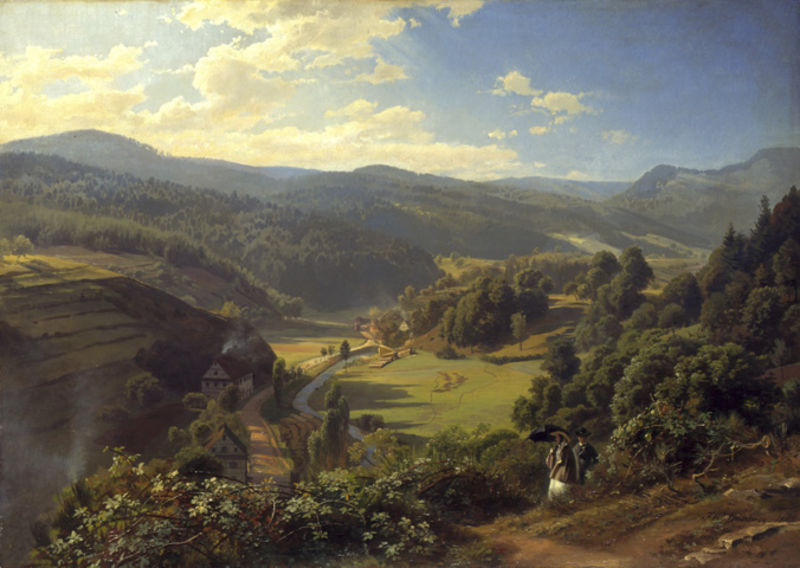
Titel: Das Geroldsauertal bei Baden-Baden
Künstler: Johann Wilhelm Schirmer
Standort: Karlsruhe
Institution: Staatliche Kunsthalle Karlsruhe
Schlagwörter: baum, berg, blau, blätter, dunkel, felsen, gemälde, gestein, himmel, laub, mann, schatten, wasser, weiß, wolken, bäume, fluss, frauen, gelb, grün, landschaft, menschen, stadt, äste, abend, blumen, braun, bunt, damen, fenster, frau, hell, hintergrund, hut, hüte, kleid, licht, männer, schwarz, strasse, vordergrund, ausblick, blick, dach, dame, gebäude, gras, haus, regenschirm, schirm, sonnenschirm, tier, weg, wiese, wolke, malerei, mensch, stein, herr, öl, bach, ebene, erde, feld, felder, ferne, flusslauf, horizont, häuser, hügel, morgen, natur, strauch, weite, busch, büsche, gebüsch, gehen, hütte, qualm, rauch, sonne, sträucher, wiesen, land, mantel, realismus, paar, personen, person, pflanze, pflanzen, tal, wald, bauern, kamin, landleben, schornstein, ranken, stilleben, deutschland, aussicht, sommer, ruhe, italien, naturalismus, zwei, abhang, acker, mittag, warm, berge, gebirge, hang, sonnenlicht, dorf, dunst, hecke, nebel, landschaftsmalerei, landstraße, berglandschaft, ausflug, idylle, spazieren, figuren, stille, romantik, tannen, ölgemälde, dampf, blue, hat, men, people, white, wein, green, weib, windows, woman, strohhut, realistisch, flowers, brown, stimmung, tiefe, frühling, abendstimmung, äcker, aufsicht, panorama, pärchen, spitzweg, sonnenstrahl, spaziergang, strahlen, wandern, alpen, geld, idyll, wälder, lauf, strahl, flur, sonnig, biedermeier, ehepaar, unterholz, smoke, flower, hügelig, cloud, clouds, man, sky, tree, wanderer, gebirgsbach, dornen, sonnenstrahlen, streiflicht, building, field, hill, hills, house, landscape, mountain, mountains, nature, water, houses, sun, trees, fachwerk, siedlung, landwirtschaft, nadelwald, gesträuch, verblauung, frühjahr, gestrüpp, spaziergänger, gebirgslandschaft, forest, grass, river, stream, path, road, view, her, freundlich, reben, brombeeren, terrassen, shadow, weise, couple, wanderung, bewaldet, gestrüp, tel, repoussoir, sunlight, dirt, outside, gemütlich, day, human, weinberg, buildings, hecken, walk, ground, weinberge, menschn, landchaft, weiler, schwarzwald, farm, farmer, branches, cottage, mittelgebirge, outdoors, fields, forrest, shadows, chimney, soil, himmel wolken, humans, tall, mitteleuropa, landschaftsgemälde, meiler, dorne, acher, straß, raucht, spatzieren, vorgebirge, stra, vorabend, logs, daylight, blau#, bäume#, h#user, waderer, #himmel, #wiese, bestellte felder, mitteldeutschland, wanderinnen, anutur, terrassenanbau, mittafg, fichtelgebirge, wandergruppe, bush3es, bnusch, morgenstunde, erede